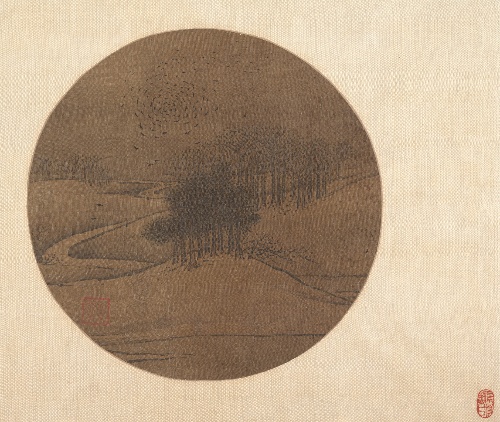
Title: 元  佚名  古木寒鴉圖  團扇|Crows and Bare Trees in Winter
Artist: Unidentified artist
Date: late 13th or early 14th century
Object type: Folding fan mounted as an album leaf
Classification: Paintings
Medium: Fan mounted as an album leaf; ink and color on silk
Culture: China
Period: Yuan dynasty (1271–1368)
Dimensions: Overall with mounting: 16 3/8 x 14 11/16 in. (41.6 x 37.3 cm)
Department: Asian Art
Credit line: Purchase, The Dillon Fund Gift, 1982
Accession year: 1982
Repository: Metropolitan Museum of Art, New York, NY
Tags: Birds|Trees